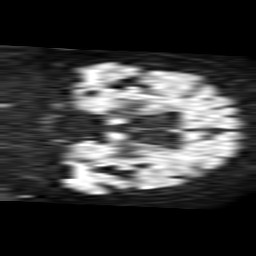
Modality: TRACE
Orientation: coronal
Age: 84
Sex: female
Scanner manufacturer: philips
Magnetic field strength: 1.5 T
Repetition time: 3.556 s
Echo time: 0.09719 s